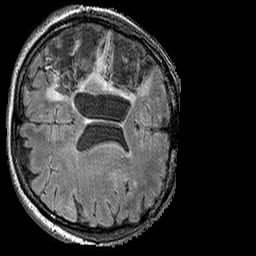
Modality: FLAIR
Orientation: axial
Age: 49
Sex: male
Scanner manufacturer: siemens
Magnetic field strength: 3 T
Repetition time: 6 s
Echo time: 0.388 s